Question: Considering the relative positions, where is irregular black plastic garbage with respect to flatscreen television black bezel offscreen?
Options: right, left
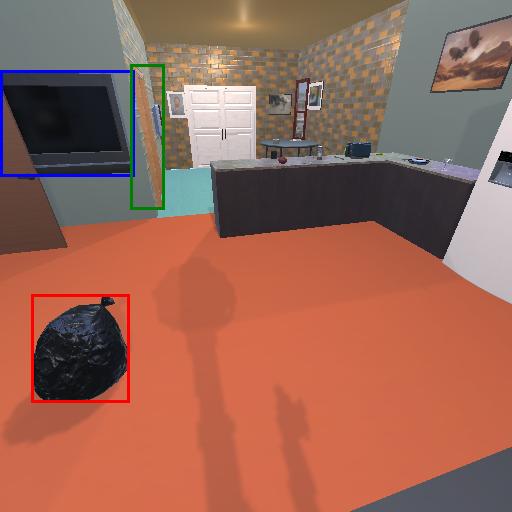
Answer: right